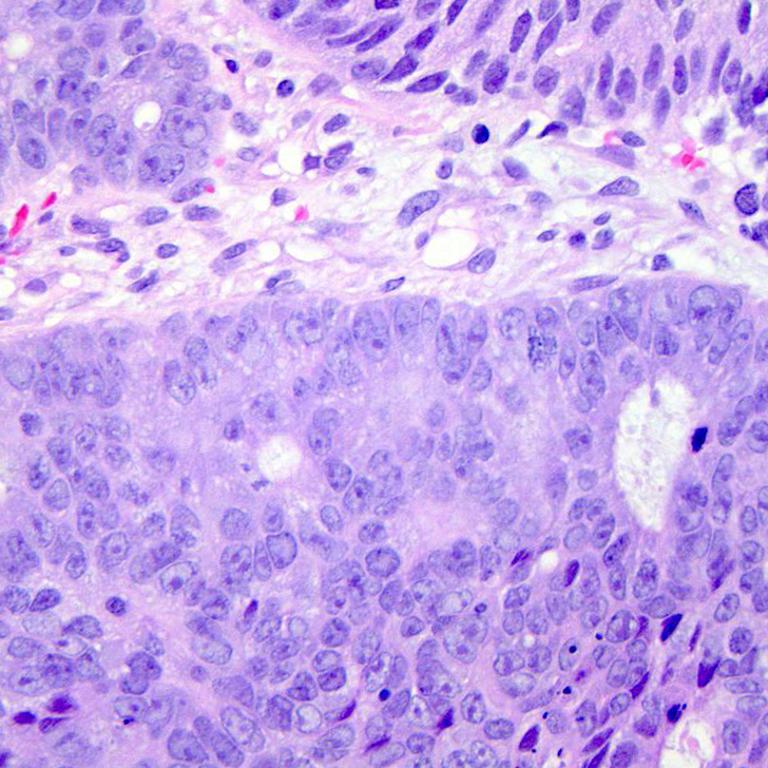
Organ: colon
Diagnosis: adenocarcinomas